Question: I'm developing a native iOS app and mostly use Cocoa touch UI elements. But for one particular screen I found it is very difficult and time consuming to use native cocoa elements to get responsive layout:

The problem is that I would need to setup a lot of constraints, introduce container views etc.
I would need to programmatically calculate the labels size and resize if it takes more then 1 line etc...
It seems building this with HTML would be much easier, reliable and easier to modify in future.
Is that a good practice to use UIWebView instead of native UI elements to show such layouts? What problems can I have with that?
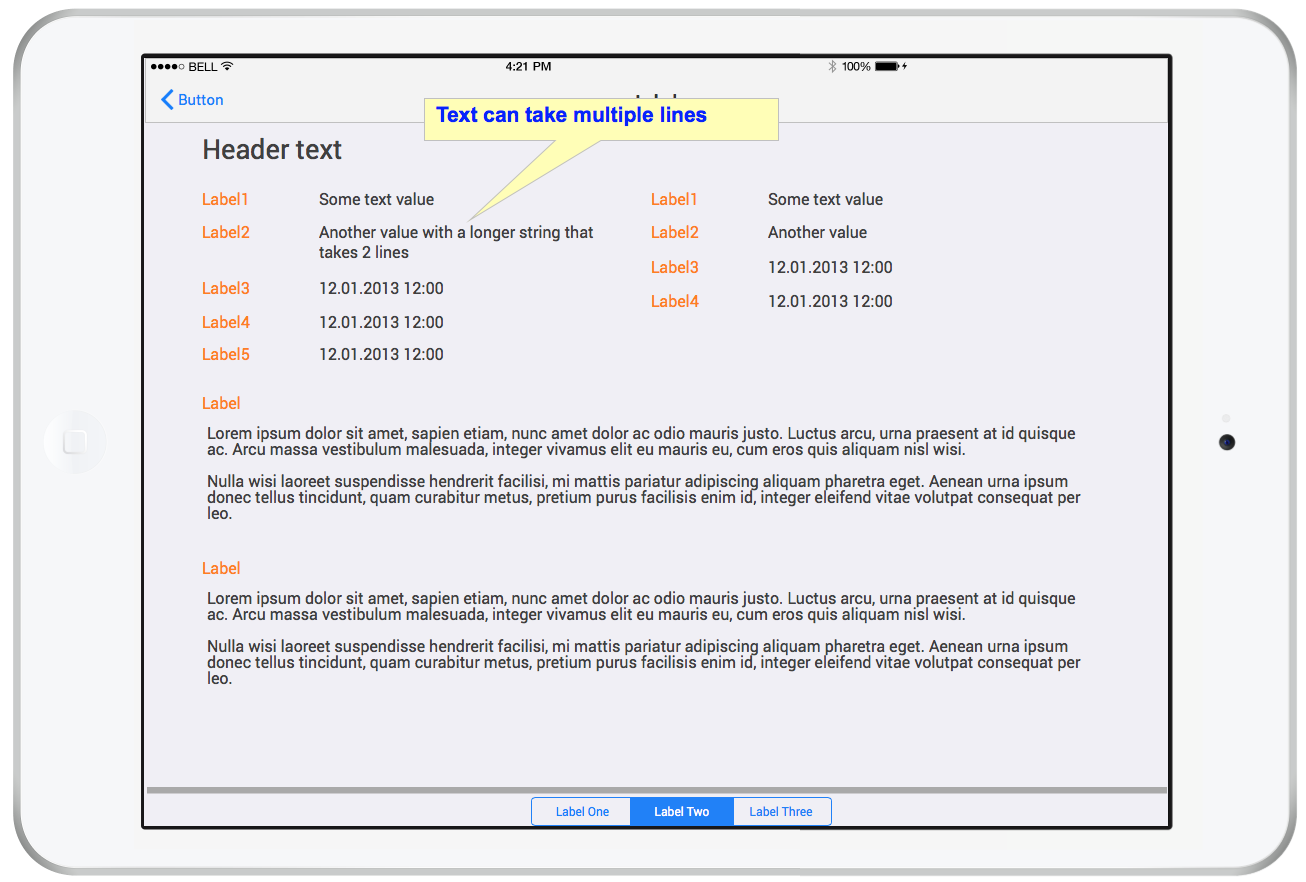
Answer: If all content on your screen is non-interactive text then it's really easier to use 'UIWebView' instead of using a lot of native ui controls and relations between them.
But in general there are few disadvantages of using 'UIWebView' instead of native controls:
1. Implementing interactive controls by web view is not easy task (If it's possible that in the future your labels will become clickable and interactive then it's better use UICollectionView + UILabels toolset).
2. Compiler analyser can't check content of web view because usually NSString is used for storing content. So it's difficult to debug those part of logic that implemented by web view.
3. In general web view object needs more memory allocation then other native touch controls. But I am not sure that it so in your case (where need use a lot of UILabel objects).